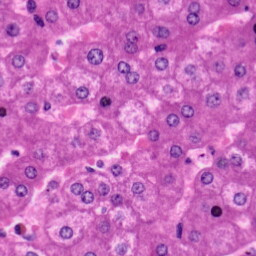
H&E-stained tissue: Liver